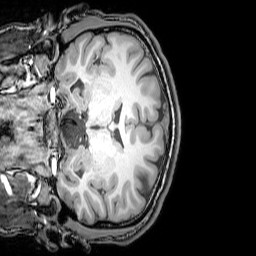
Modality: T1w
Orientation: coronal
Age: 24
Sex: male
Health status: healthy
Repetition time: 0.081 s
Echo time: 0.037 s